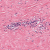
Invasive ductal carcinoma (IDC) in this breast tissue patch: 0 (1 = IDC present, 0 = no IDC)